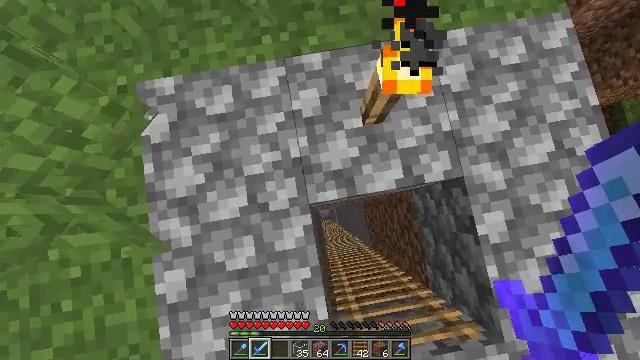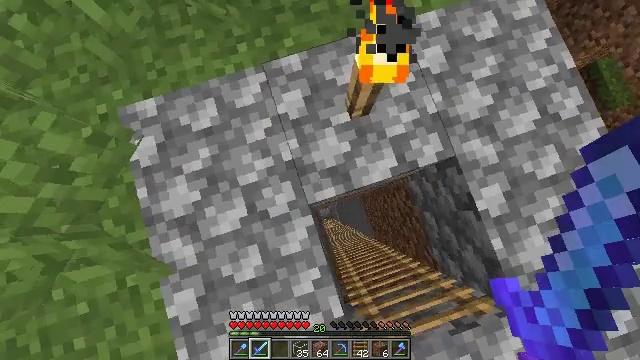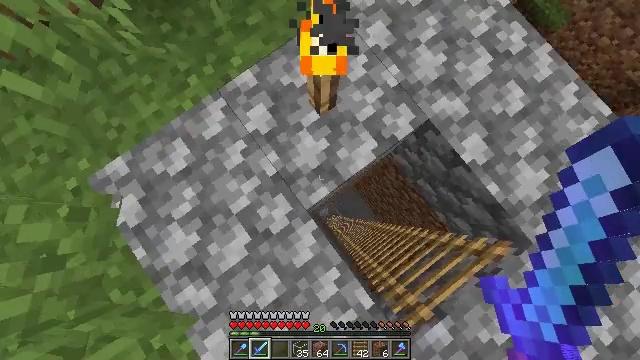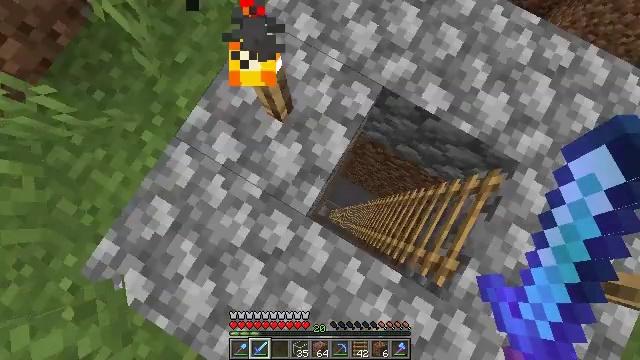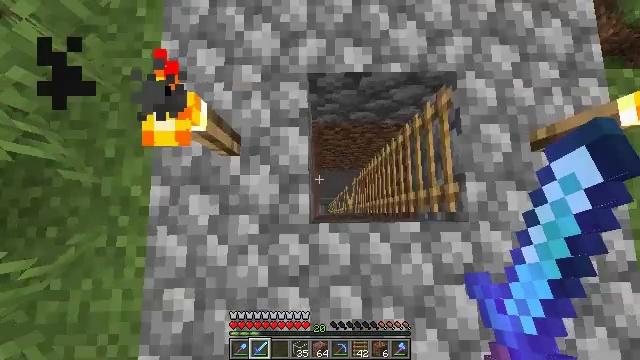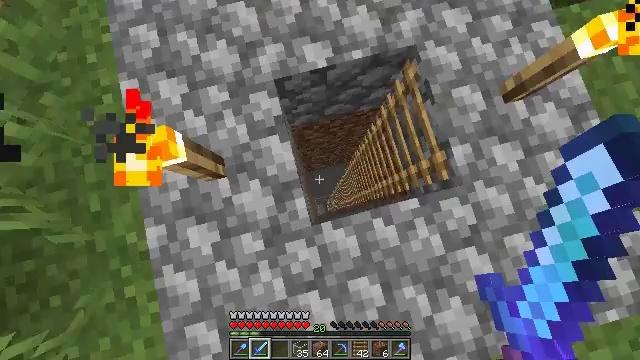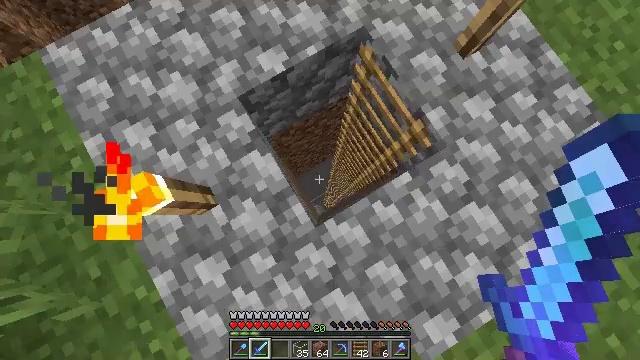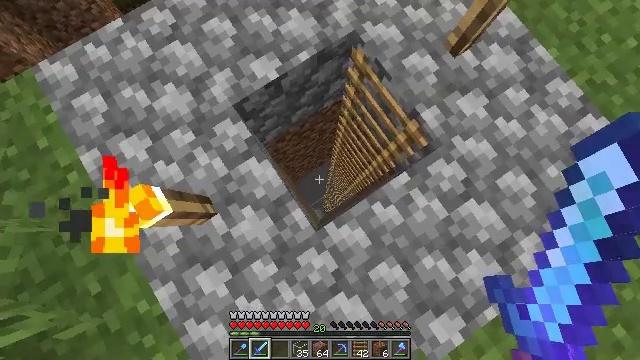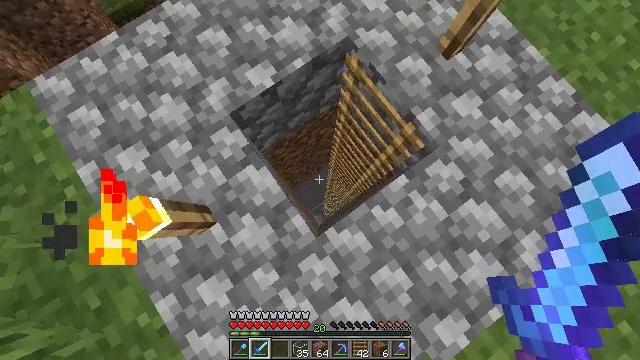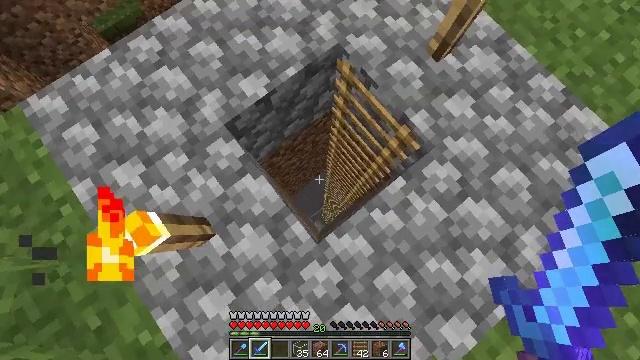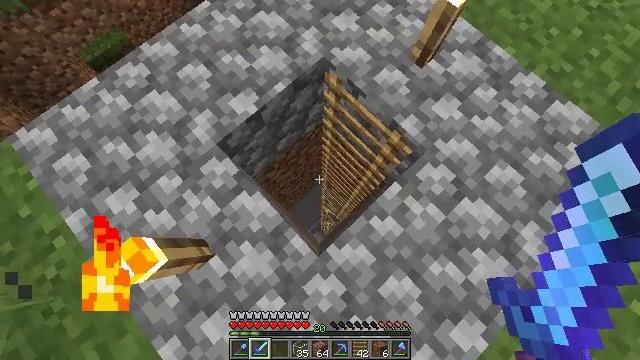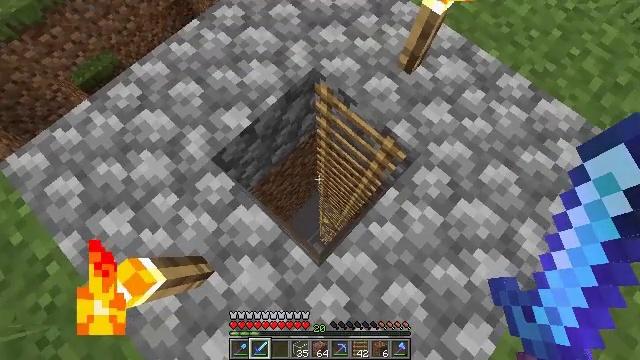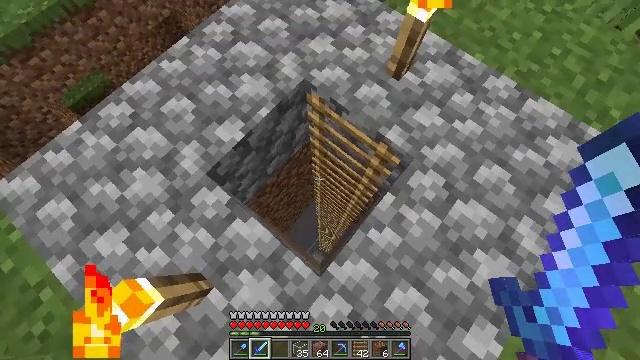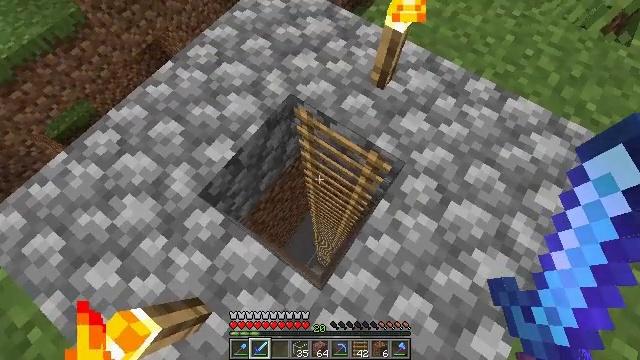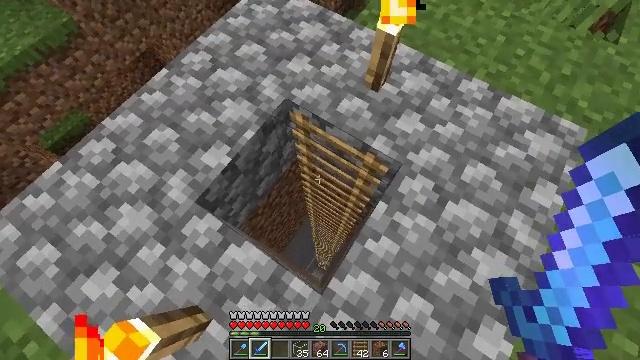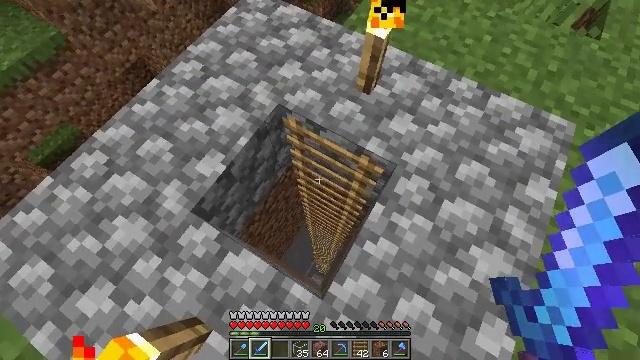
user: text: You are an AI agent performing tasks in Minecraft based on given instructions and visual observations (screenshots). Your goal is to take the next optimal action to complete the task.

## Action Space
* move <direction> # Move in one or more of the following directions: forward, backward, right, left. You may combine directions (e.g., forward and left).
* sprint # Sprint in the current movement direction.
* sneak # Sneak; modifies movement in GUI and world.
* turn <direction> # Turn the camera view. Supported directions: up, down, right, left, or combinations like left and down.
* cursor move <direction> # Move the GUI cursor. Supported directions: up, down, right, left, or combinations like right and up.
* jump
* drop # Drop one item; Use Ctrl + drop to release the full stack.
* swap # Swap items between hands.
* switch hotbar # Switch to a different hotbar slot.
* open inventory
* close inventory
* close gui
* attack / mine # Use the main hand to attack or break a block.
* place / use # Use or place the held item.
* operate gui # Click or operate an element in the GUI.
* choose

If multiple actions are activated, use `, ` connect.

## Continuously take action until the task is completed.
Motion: motion action
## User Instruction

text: Disassemble the ladder.
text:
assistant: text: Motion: turn right
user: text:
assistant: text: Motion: turn right
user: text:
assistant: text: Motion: turn right
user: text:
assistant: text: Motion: turn right
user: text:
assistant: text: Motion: turn right
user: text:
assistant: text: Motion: turn right
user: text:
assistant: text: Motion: turn right
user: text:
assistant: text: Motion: turn right and up
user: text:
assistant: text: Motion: turn right and up
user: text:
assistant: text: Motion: turn right and up
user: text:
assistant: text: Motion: turn right and up
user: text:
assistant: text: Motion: turn right and up
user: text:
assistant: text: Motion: turn right and up
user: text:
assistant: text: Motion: turn right
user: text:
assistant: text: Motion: turn right
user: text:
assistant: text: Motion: turn right
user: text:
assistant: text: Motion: attack / mine
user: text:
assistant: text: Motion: attack / mine
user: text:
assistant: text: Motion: attack / mine
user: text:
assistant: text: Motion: attack / mine
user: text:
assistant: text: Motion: attack / mine
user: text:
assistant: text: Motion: attack / mine
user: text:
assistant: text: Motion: attack / mine
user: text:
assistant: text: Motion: attack / mine
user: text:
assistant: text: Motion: attack / mine
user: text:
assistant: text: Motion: attack / mine
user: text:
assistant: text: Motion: attack / mine
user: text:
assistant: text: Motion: attack / mine
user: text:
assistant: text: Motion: attack / mine
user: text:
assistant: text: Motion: attack / mine